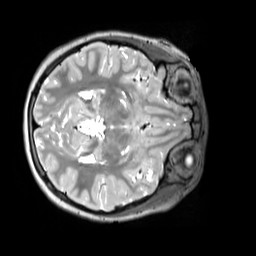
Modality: T2w
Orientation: axial
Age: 12
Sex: female
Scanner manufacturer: siemens
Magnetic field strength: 3 T
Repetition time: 3.2 s
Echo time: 0.408 s